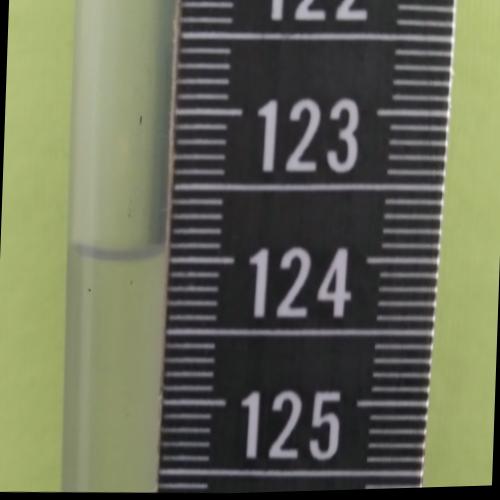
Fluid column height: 123.9 cm